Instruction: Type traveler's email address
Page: traveler
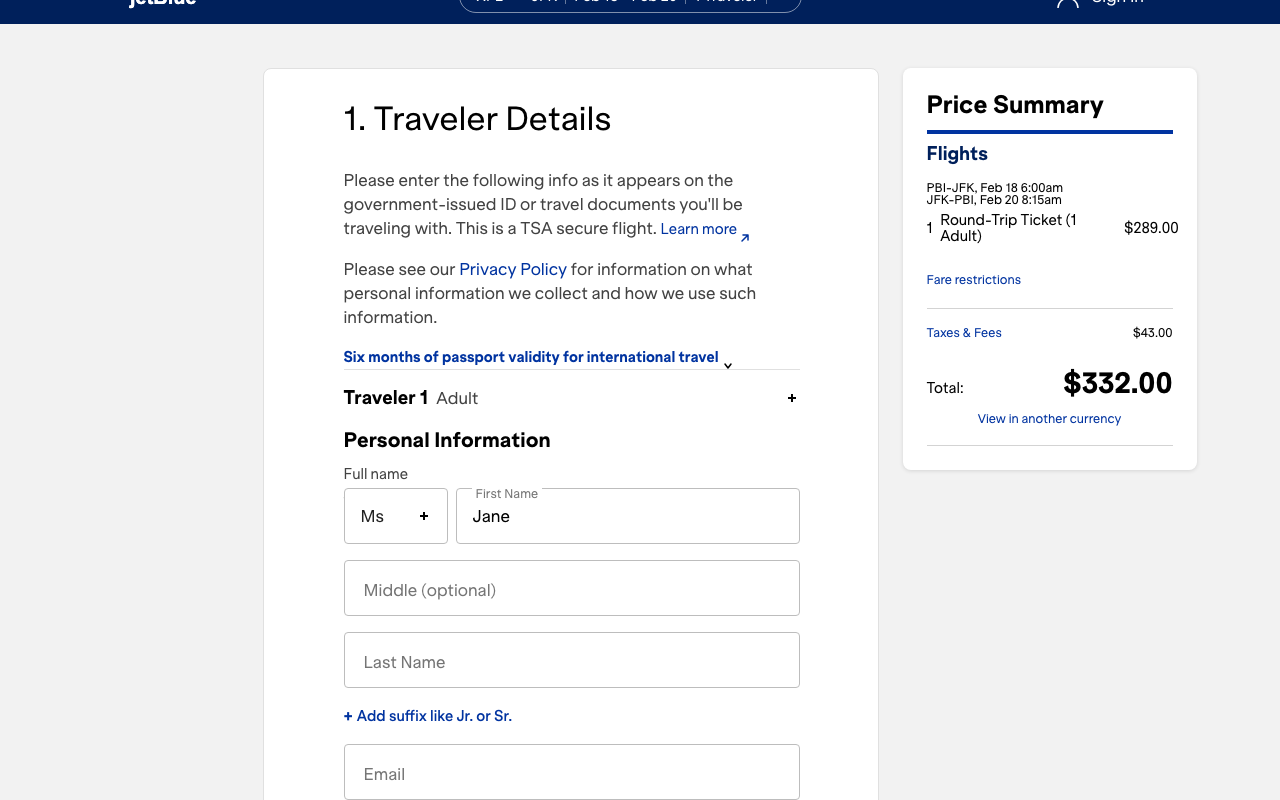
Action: type